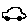
Label: car